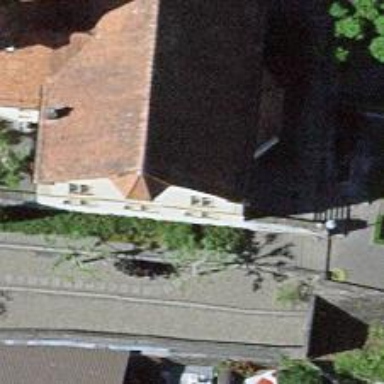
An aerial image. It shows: Church which is place of worship.